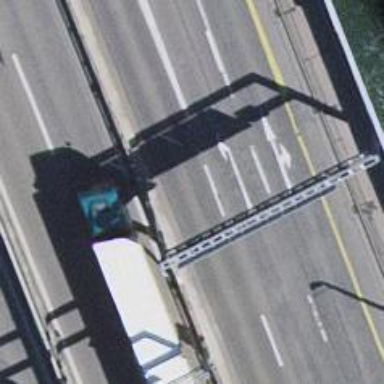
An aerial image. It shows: Bridge with gantry structure.